Question: I am currently developing an Android app that is to be a counterpart to its sister iPhone prototype.
My task is to recreate the screen from a design mockup from the iPhone app in Android, as shown here:

What would be the best layouts / views to use for replicating this screen in an activity?
Thanks.
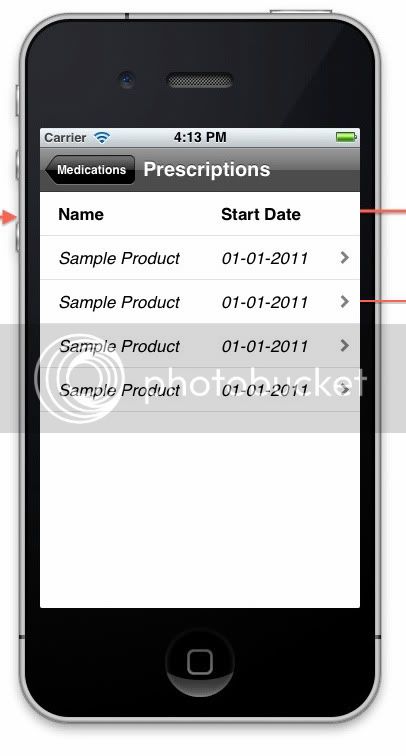
Answer: Your question does not clear some things up. Also, I disagree with Ted Hopp's answer. I believe he is assuming that the medications will be filled statically, or something like that.
By the looks of your app, I assume you will be filling stuff dynamically, probably with many medications at once, or no medication at all. By the arrows in the iPhone mock-up, I also assume you will want to perform actions depending on the medication selected.
All that said, I would use a 'ListView'. My general concept (the one I'd probably use) would be like this:
You have your data source, and use a Loader/LoaderManager/etc. to fill that into a 'Cursor'. I'd feed this cursor to a 'CursorAdapter' (perhaps a 'SimpleCursorAdapter', which seems likely and easy by looking at that UI concept --- won't need to customize the adapter part itself). Finally, this adapter would be used in the 'ListView'. This is fairly easy and won't take much code (the ListView-SimpleCursorAdapter-Cursor stuff, the data logic is certainly custom).
You can then manage each of your clicks using the proper 'ListView' listeners, IIRC. And act accordingly depending on the item selected. I'm guessing that the user would, for example, 'startActivity' to see a detail about each medication.
However, as I said, if you have a fixed number of medications (here says an experienced former leukemia patient here, so I always assume medications vary widely!), a single 'TableLayout' would do, but I feel that's not the case.
Ah, and about the layout for each component/med, as I said, a simple layout would do. Probably a 'LinearLayout' with horizontal orientation. Again, very simple to implement with a 'SimpleCursorAdapter'.